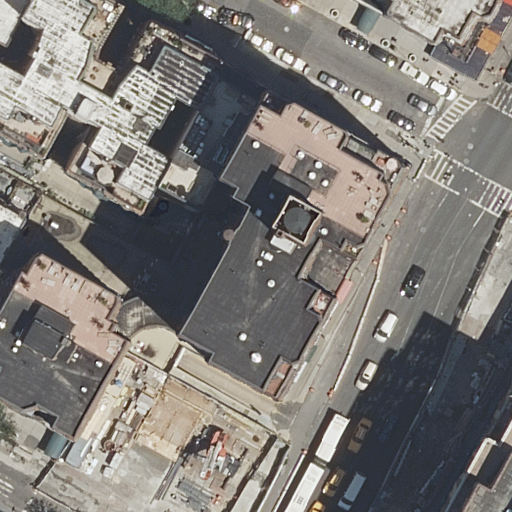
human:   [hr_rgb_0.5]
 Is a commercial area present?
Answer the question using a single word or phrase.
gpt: no

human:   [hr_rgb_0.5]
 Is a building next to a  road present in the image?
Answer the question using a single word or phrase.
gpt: yes

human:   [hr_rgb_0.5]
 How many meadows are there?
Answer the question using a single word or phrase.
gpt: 0

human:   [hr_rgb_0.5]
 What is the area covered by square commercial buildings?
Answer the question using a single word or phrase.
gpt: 0m2

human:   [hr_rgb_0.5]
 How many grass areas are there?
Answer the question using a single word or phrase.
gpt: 0

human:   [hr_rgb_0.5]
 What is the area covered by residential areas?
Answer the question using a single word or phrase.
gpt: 0m2

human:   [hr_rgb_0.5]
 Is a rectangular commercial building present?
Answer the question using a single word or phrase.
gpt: no

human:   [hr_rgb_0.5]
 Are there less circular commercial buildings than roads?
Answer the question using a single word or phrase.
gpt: yes

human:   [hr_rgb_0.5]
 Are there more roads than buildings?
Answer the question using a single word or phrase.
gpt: no

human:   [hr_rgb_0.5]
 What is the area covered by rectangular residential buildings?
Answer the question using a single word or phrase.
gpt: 1593m2

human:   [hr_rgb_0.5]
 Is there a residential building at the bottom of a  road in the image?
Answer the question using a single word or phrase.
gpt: yes

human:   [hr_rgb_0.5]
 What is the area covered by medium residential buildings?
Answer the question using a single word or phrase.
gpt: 1560m2

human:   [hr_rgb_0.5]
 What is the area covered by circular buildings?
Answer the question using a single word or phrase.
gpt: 0m2

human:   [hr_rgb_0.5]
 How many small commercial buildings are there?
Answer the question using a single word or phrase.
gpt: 0

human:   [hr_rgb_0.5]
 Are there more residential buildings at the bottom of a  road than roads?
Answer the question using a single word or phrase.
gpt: yes

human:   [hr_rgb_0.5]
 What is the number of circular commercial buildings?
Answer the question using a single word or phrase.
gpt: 0

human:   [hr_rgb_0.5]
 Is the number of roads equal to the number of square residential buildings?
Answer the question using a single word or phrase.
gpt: no

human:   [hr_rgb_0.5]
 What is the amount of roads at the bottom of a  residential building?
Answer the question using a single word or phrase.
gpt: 2

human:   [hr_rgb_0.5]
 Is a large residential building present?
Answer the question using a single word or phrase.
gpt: yes

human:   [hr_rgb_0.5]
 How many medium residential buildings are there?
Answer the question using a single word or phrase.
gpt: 6

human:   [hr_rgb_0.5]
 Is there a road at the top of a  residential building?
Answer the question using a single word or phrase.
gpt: yes

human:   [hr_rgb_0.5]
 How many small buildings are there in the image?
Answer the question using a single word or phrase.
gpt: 2

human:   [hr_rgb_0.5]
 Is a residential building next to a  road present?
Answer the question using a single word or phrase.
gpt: yes

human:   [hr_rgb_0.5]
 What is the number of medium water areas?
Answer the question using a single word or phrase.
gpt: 0

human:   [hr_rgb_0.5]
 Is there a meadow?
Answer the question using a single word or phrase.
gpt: no

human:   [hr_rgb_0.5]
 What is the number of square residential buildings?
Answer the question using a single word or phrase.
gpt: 0

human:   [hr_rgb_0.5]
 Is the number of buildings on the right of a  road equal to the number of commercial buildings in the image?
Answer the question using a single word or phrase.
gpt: no

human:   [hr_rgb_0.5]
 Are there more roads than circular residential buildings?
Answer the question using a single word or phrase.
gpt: yes

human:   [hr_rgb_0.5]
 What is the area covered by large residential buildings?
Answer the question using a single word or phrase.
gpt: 1014m2

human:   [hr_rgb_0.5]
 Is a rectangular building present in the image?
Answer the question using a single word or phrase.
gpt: yes

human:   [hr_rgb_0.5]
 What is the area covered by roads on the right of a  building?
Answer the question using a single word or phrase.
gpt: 0m2

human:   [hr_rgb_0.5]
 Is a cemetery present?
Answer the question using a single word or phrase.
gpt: no

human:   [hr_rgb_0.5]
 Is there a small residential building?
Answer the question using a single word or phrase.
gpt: yes

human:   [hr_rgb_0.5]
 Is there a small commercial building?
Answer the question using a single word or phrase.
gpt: no

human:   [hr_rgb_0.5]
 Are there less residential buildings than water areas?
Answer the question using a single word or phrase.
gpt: no

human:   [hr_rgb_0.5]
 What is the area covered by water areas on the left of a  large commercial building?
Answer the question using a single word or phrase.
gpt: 0m2